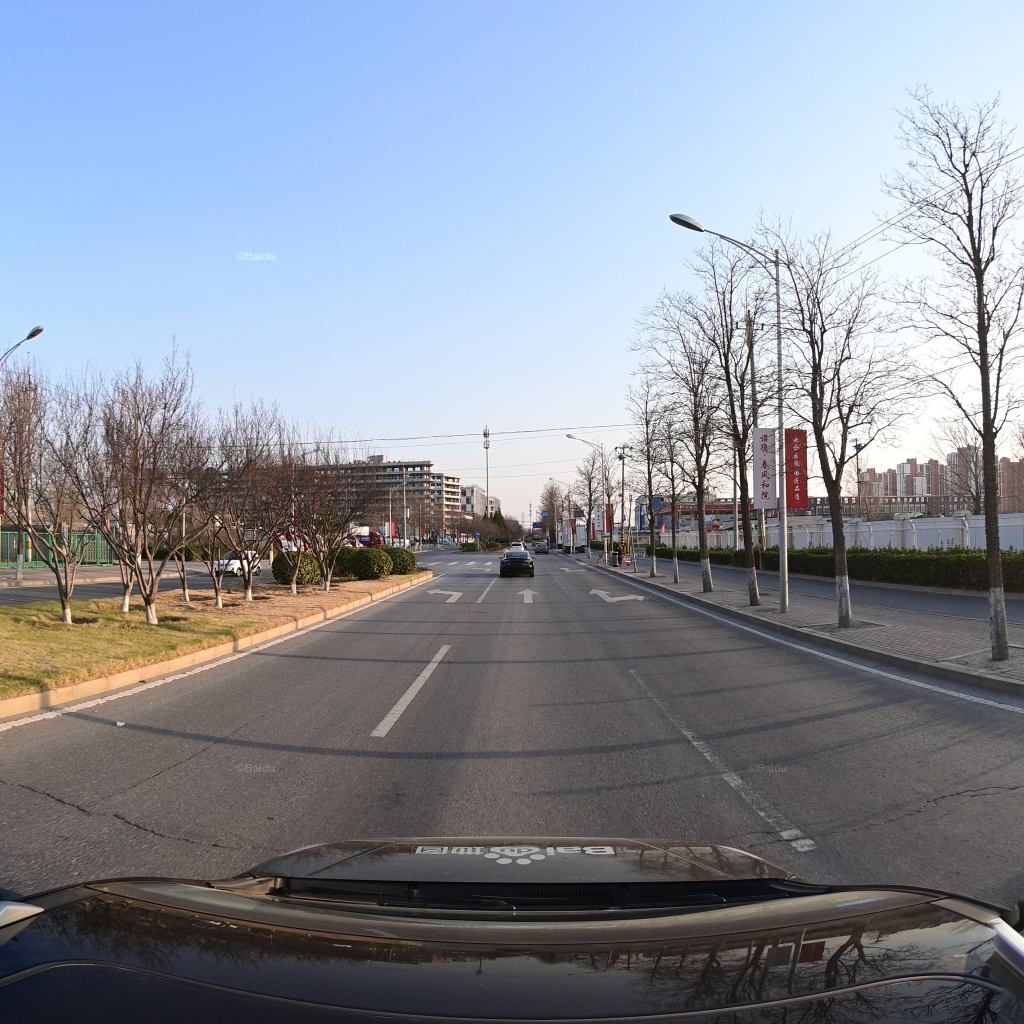
Region: Fengtai
Road damage annotations: manhole cover, transverse crack, transverse crack, longitudinal crack